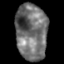
Tissue: skin
Cell type: Epithelial cells
Senescence score: 0.249
Nuclear area (px): 1732
Mean DAPI intensity: 112.382